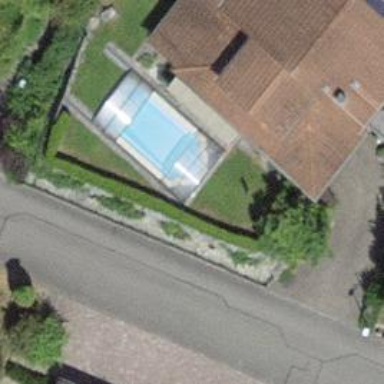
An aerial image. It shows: Swimming pool located in leisure land.